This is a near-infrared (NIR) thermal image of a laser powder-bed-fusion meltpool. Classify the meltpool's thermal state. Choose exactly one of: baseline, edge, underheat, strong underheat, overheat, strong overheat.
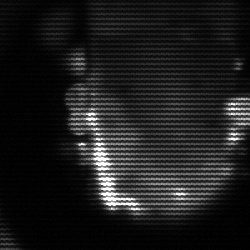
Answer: baseline